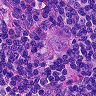
Metastatic tissue present: yes